Question: in my app i have option menu i try to customize it , i did it by refer it to style ,
what i need is either removal of default gray border around option menu or customize it to another color .
any advice will be appreciated .
as shown below :

My code :
'''
public boolean onCreateOptionsMenu(android.view.Menu menu) {
MenuInflater inflater = getMenuInflater();
inflater.inflate(R.menu.cool_menu, menu);
getLayoutInflater().setFactory(new Factory() {
public View onCreateView(String name, Context context,
AttributeSet attrs) {
if (name .equalsIgnoreCase("com.android.internal.view.menu.IconMenuItemView")) {
try {
LayoutInflater li = LayoutInflater.from(context);
final View view = li.createView(name, null, attrs);
new Handler().post(new Runnable() {
public void run() {
view .setBackgroundResource(R.drawable.border1);
((TextView) view).setTextSize(20);
((TextView) view).setTextColor(Color.RED);
}
});
return view; }
catch (InflateException e) {}
catch (ClassNotFoundException e) {}
}
return null; }
});
return super.onCreateOptionsMenu(menu); }
'''
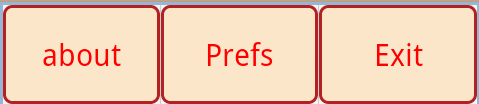
Answer: Have you tried looking at this question? <URL> you should be able to use most of the answers on there to help you!